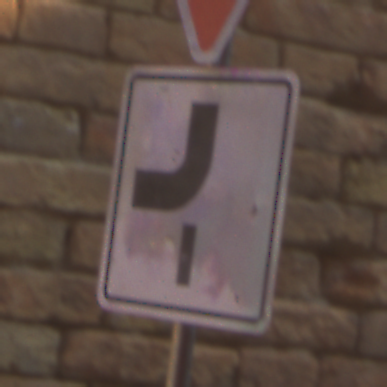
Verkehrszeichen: VerlaufVorfahrtsstrasse7
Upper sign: VorfahrtGewaehren
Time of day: MorningAfternoon
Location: Outdoor (Urban)
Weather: Clear
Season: NotSpecified
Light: Natural